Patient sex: F
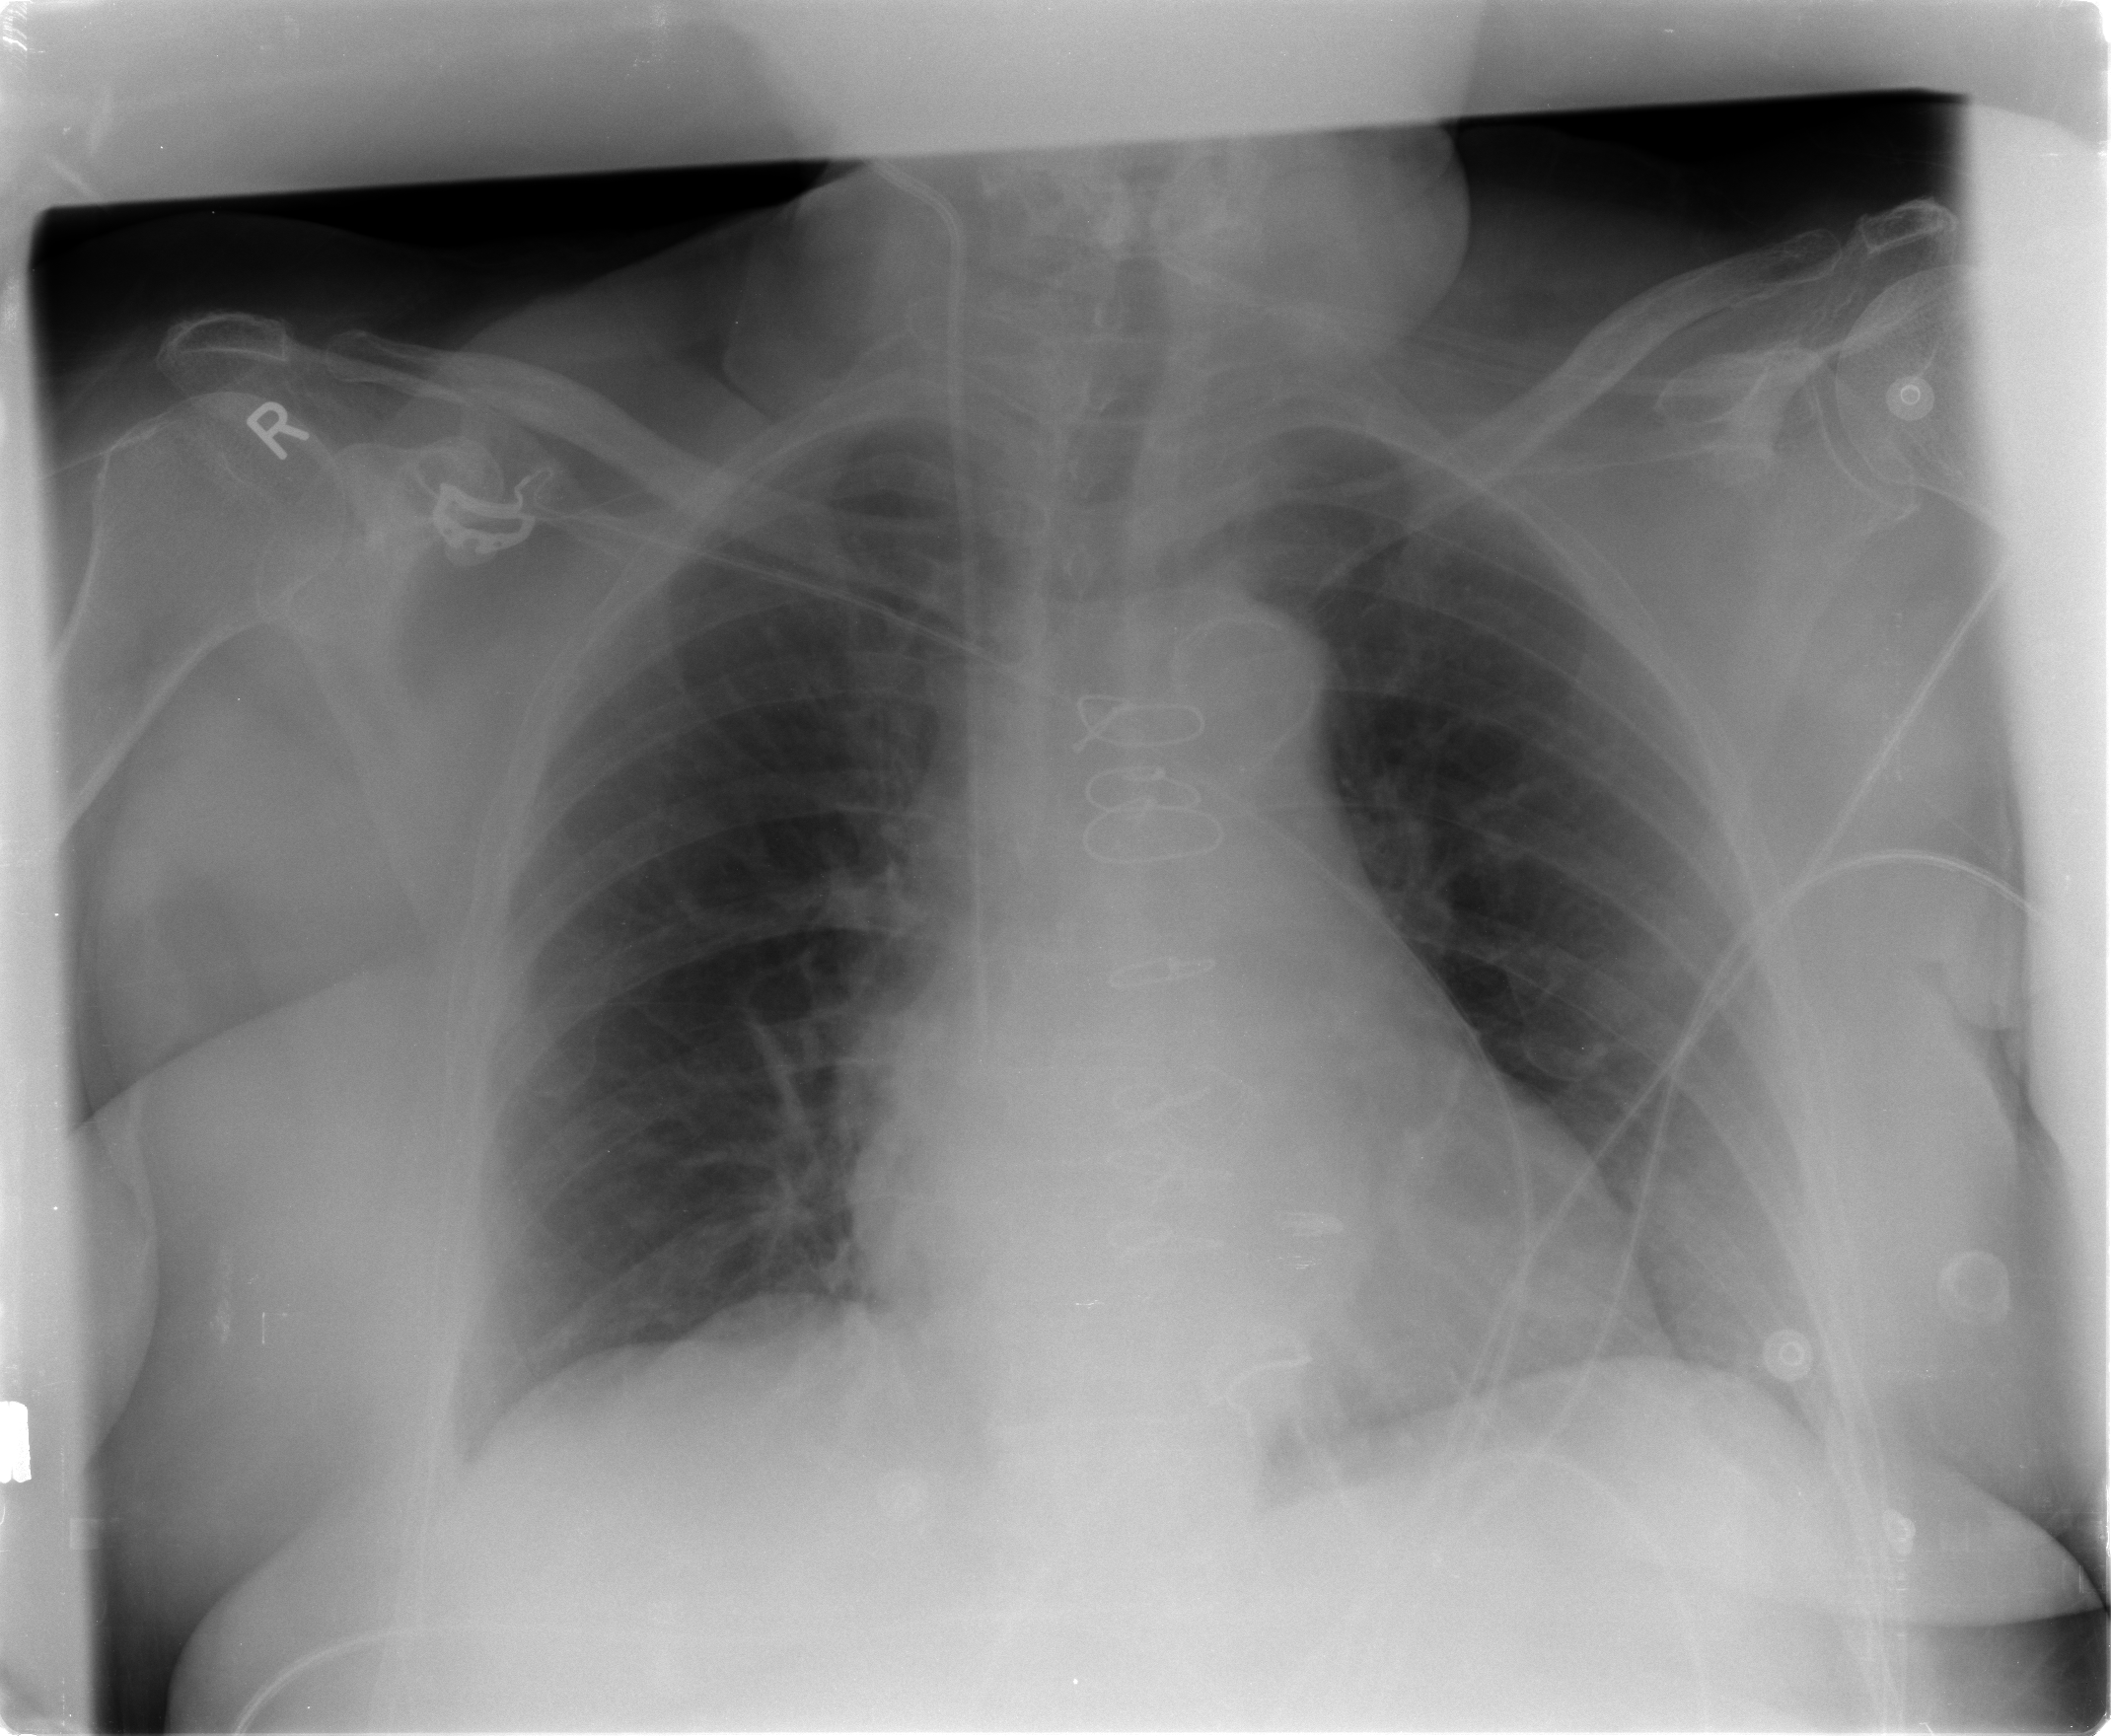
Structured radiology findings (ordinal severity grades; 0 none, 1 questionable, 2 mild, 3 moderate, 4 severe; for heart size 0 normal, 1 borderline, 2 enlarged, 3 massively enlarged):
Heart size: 2
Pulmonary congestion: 1
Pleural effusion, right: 1
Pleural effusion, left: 0
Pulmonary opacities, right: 0
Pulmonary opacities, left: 0
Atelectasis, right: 1
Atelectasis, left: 0